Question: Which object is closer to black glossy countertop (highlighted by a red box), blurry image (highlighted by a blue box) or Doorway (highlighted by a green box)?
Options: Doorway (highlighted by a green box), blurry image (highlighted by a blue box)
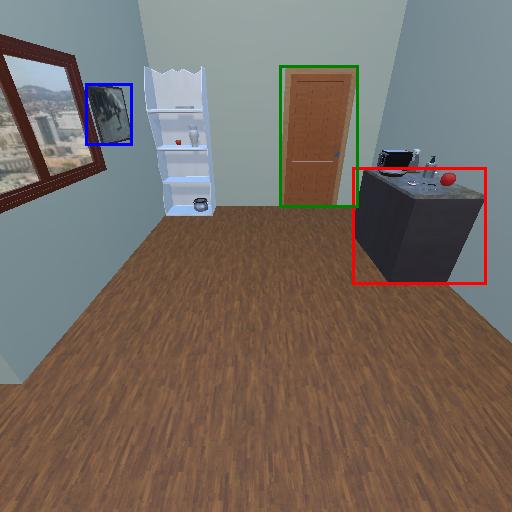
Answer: Doorway (highlighted by a green box)